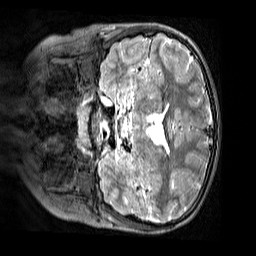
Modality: T2w
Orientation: coronal
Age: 11
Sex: male
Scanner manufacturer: siemens
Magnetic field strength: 3 T
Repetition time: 3.2 s
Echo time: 0.408 s